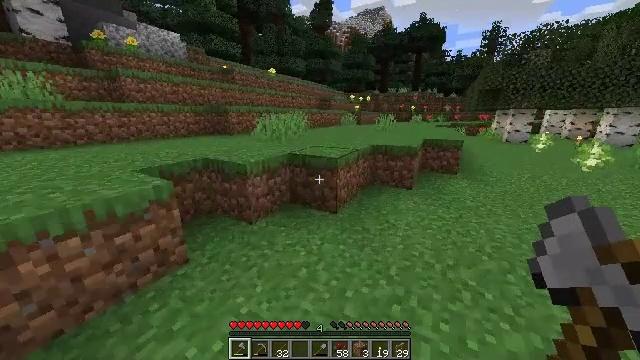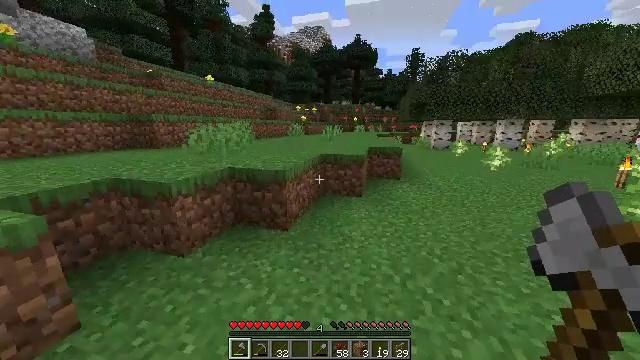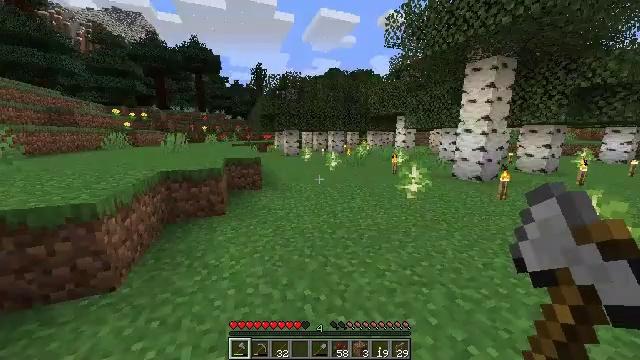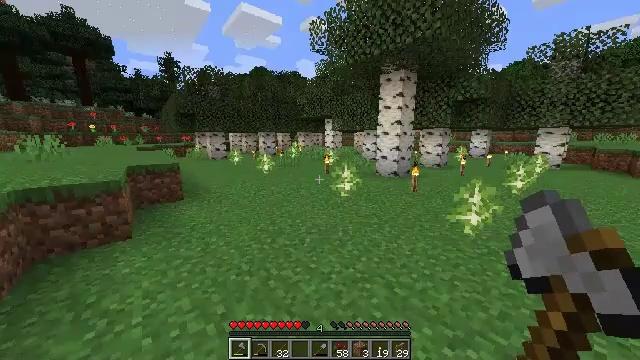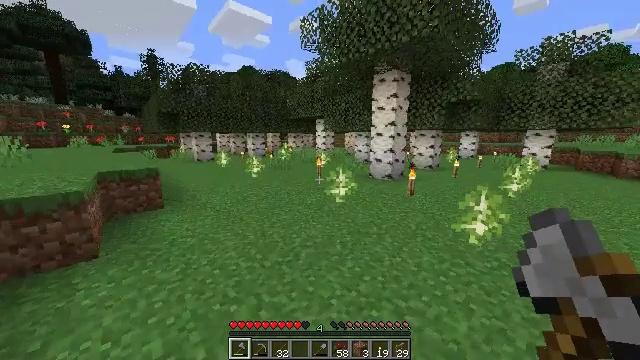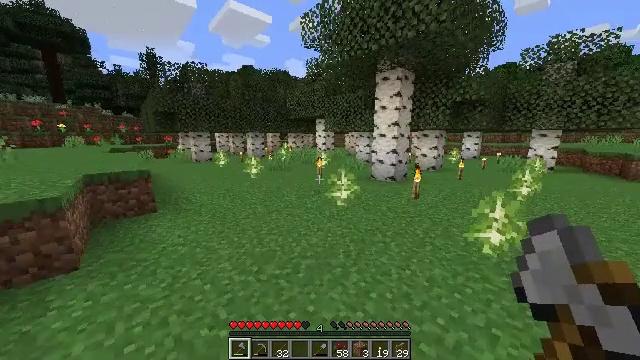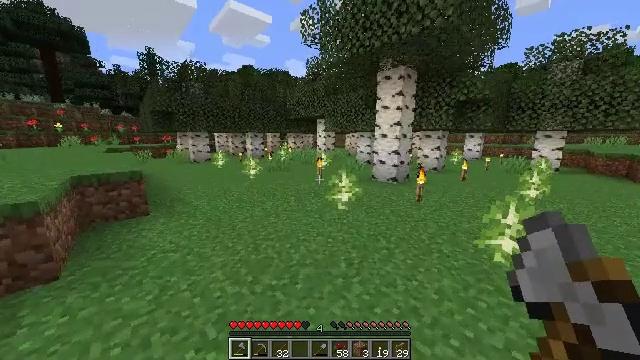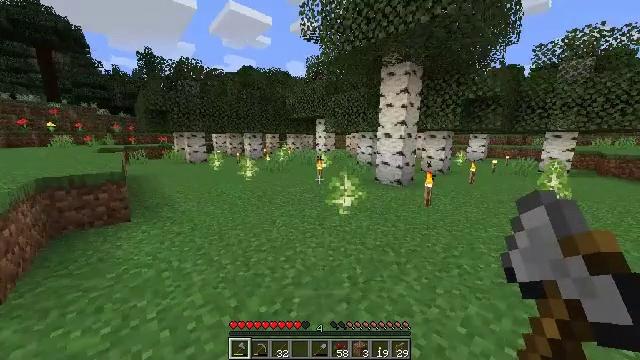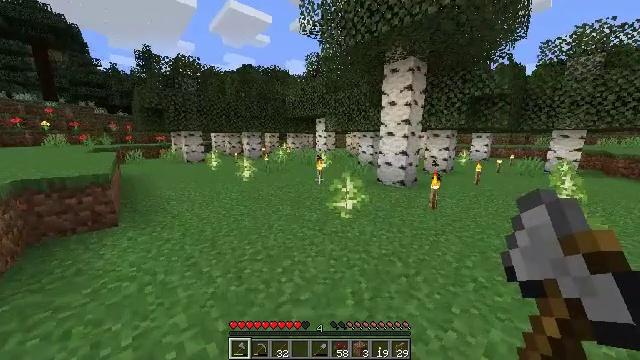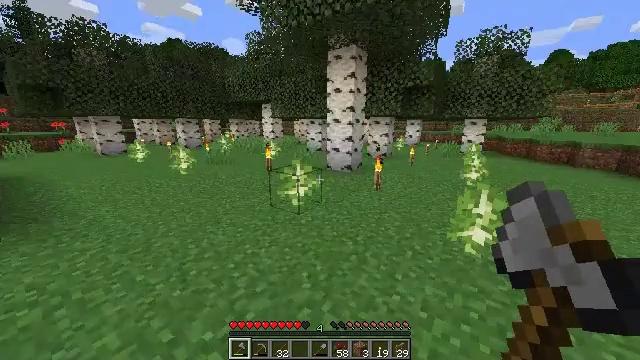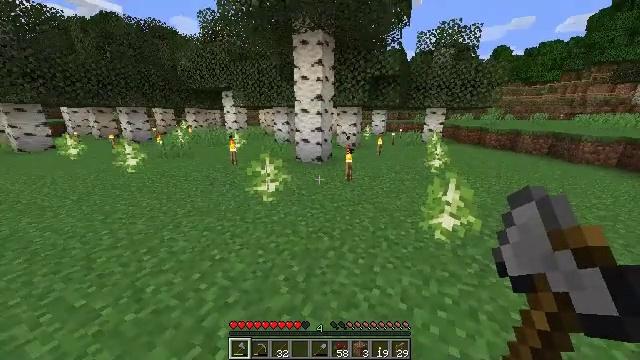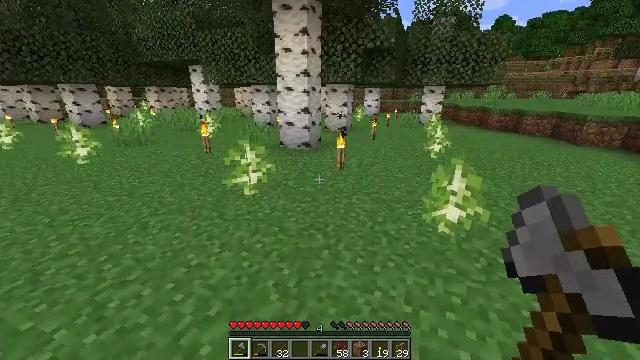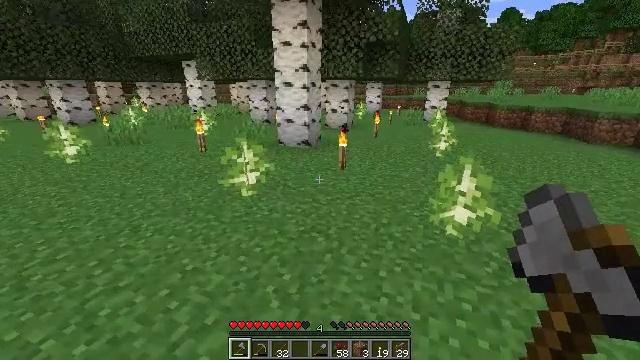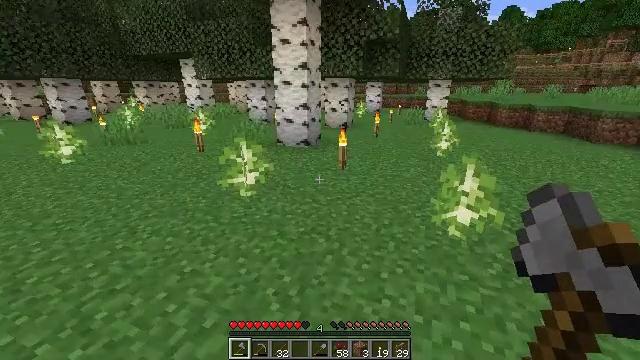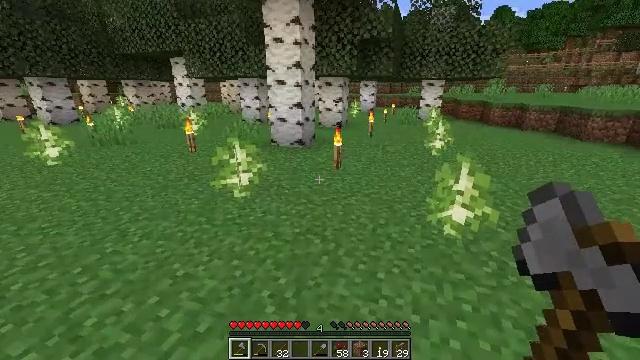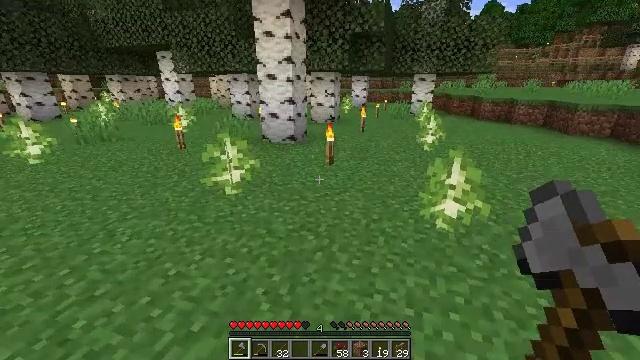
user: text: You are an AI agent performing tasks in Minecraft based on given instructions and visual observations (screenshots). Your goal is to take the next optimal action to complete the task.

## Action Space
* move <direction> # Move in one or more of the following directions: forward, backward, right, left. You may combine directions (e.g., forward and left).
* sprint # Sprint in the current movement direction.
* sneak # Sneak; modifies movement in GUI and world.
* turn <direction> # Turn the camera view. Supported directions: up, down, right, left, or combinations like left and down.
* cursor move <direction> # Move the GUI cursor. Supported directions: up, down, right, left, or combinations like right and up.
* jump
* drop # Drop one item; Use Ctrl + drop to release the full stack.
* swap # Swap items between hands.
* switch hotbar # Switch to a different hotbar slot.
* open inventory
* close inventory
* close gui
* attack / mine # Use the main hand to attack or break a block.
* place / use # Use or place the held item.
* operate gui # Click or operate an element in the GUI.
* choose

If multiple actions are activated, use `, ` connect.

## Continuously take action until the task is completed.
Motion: motion action
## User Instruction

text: Mine birch sapling.
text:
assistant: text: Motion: move forward, turn right and up
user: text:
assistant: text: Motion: move forward, turn right and up
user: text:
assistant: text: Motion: move forward, turn right
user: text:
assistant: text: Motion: move forward, turn right
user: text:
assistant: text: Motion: move forward
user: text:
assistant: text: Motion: move forward
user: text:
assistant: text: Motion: move forward
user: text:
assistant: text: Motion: move forward
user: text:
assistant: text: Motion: turn right and down
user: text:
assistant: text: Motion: turn right and down
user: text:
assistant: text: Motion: turn right and down
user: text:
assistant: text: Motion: no_op
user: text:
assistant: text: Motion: no_op
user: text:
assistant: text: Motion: turn right
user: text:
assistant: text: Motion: turn right
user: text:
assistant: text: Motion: turn right and down
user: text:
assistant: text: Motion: move left
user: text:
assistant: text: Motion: move left
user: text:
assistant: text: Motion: move left
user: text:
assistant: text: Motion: move left, turn right
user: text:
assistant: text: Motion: move left, turn right and down
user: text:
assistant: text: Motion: move left, turn right
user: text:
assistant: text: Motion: turn right
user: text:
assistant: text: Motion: turn right
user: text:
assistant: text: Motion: no_op
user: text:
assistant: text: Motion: no_op
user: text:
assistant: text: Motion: turn right
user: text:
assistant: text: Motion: no_op
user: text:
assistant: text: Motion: no_op
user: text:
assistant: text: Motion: no_op